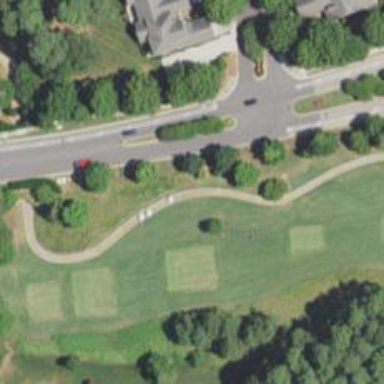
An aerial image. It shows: Service road used as golf cart path.